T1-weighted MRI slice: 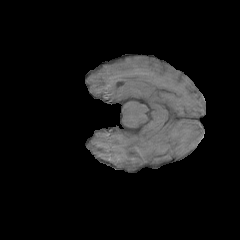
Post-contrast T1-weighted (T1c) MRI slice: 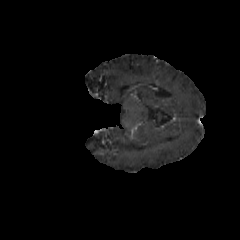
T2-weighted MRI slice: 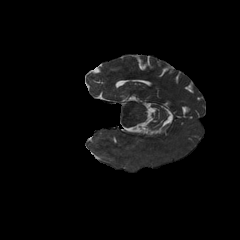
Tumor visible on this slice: no